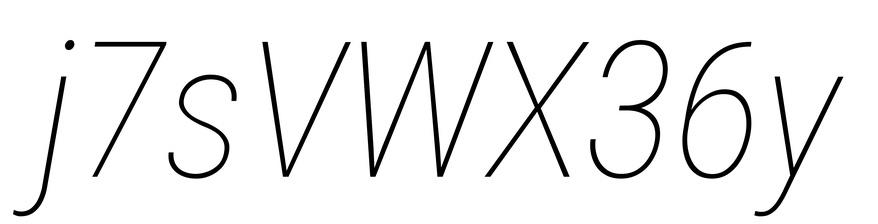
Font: Roboto-Italic_Condensed_Thin_Italic